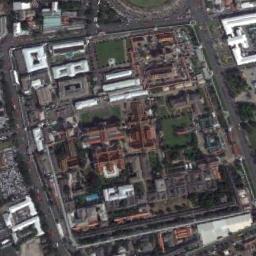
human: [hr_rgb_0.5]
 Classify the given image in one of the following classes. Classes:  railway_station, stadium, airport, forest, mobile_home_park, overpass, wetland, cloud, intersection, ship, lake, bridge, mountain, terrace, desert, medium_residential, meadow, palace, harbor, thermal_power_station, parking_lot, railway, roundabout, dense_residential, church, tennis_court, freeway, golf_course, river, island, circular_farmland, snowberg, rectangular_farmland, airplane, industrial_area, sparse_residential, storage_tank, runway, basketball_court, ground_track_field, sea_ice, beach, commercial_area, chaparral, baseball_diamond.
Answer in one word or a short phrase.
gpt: palace